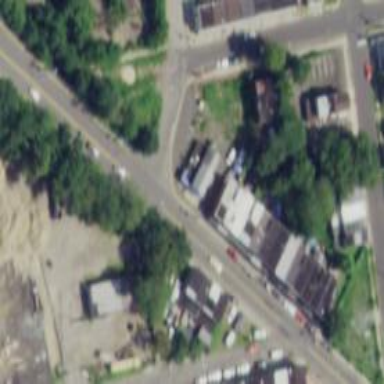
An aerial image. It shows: Convenience shop.